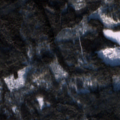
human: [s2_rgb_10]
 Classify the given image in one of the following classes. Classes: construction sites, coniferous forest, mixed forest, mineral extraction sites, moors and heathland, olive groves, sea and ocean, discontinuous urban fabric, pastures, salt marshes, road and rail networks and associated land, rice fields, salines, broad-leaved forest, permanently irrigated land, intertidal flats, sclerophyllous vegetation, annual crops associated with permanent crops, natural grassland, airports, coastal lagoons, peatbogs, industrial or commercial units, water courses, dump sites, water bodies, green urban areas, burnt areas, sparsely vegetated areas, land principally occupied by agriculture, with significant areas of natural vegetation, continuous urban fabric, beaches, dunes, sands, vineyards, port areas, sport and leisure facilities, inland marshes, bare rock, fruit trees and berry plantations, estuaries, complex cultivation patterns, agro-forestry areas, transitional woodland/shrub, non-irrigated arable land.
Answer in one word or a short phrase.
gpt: coniferous forest, mixed forest, transitional woodland/shrub